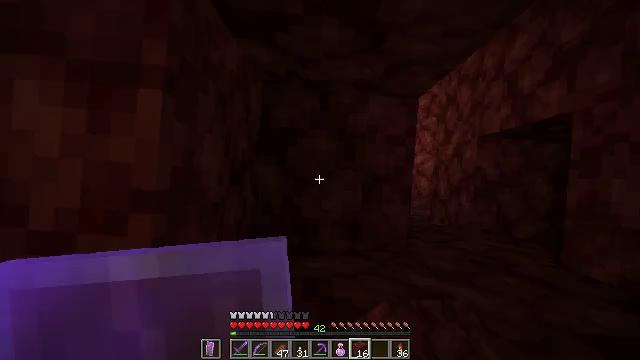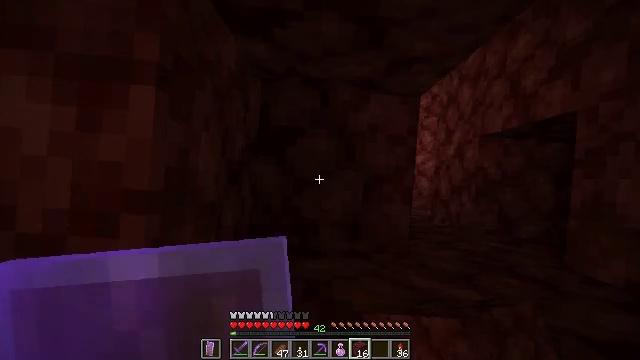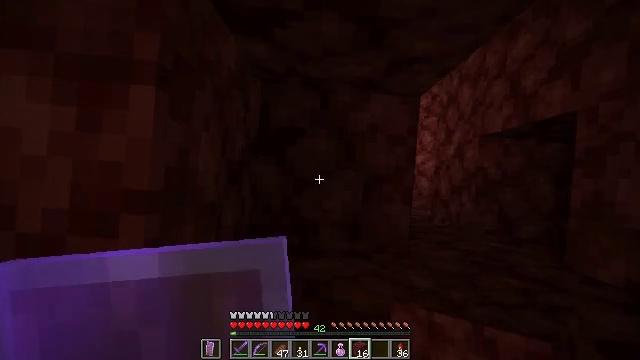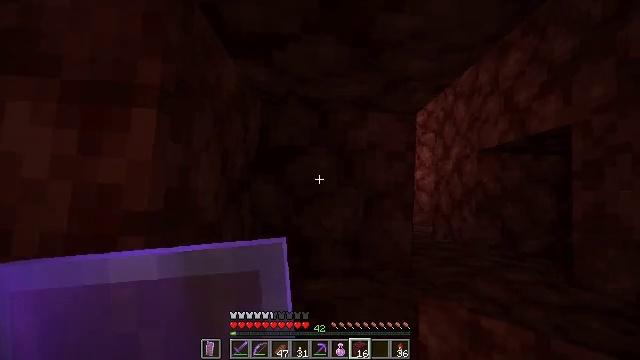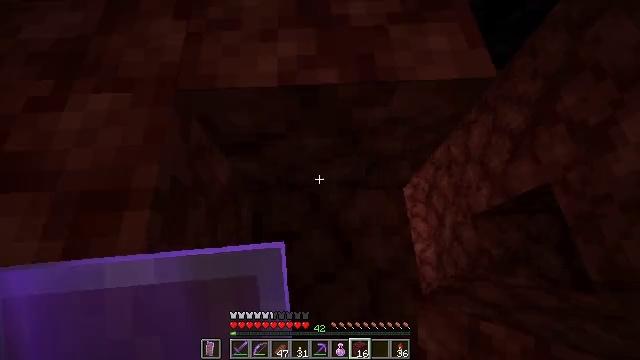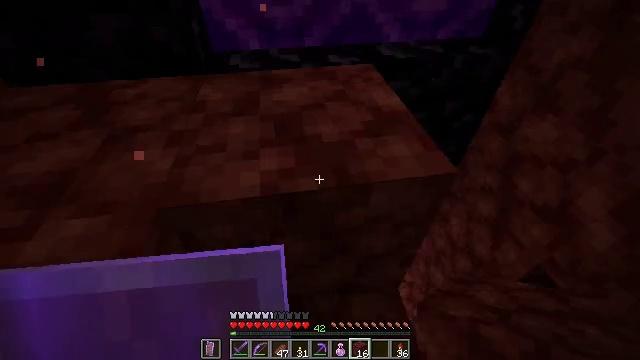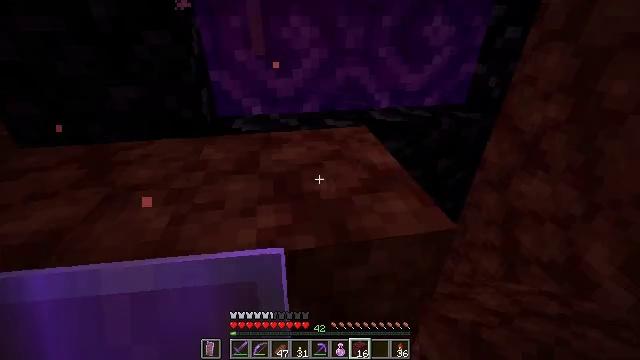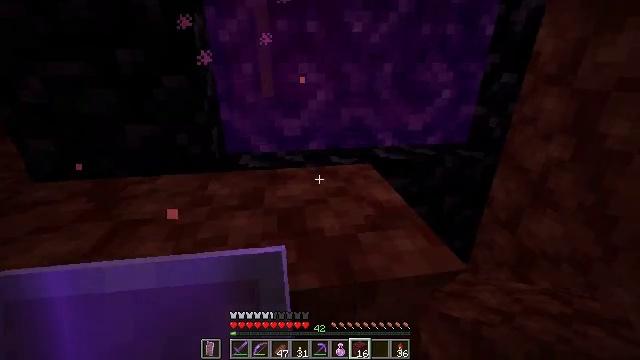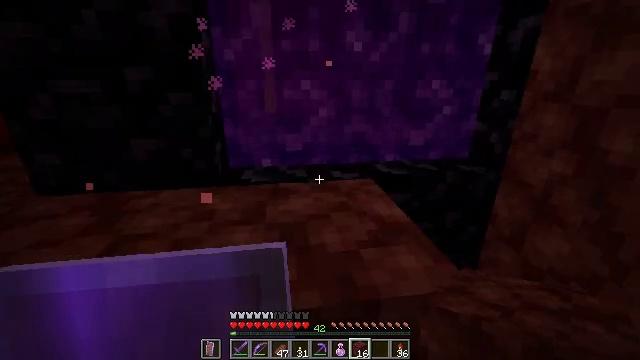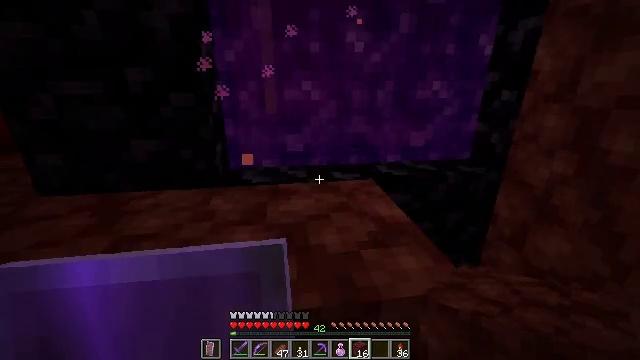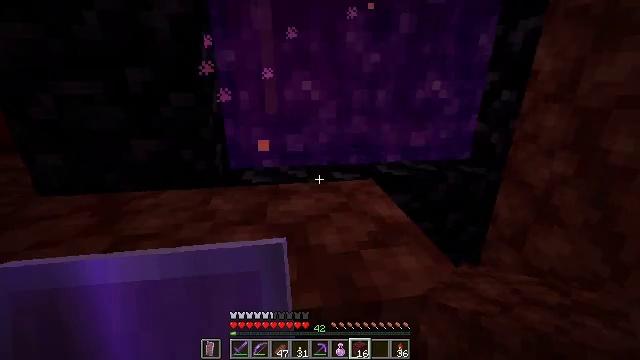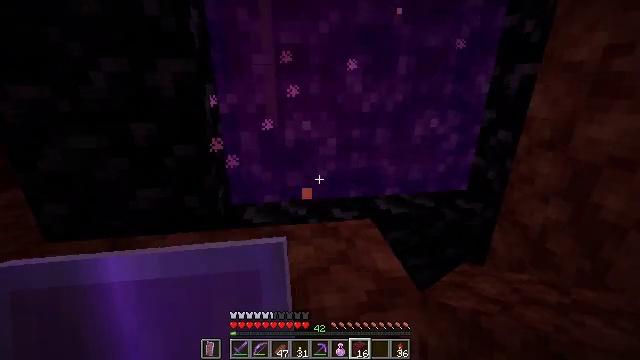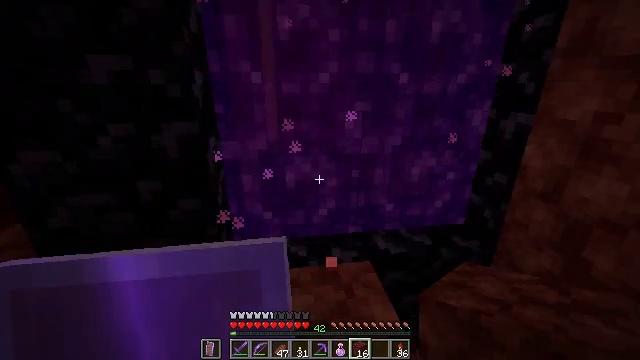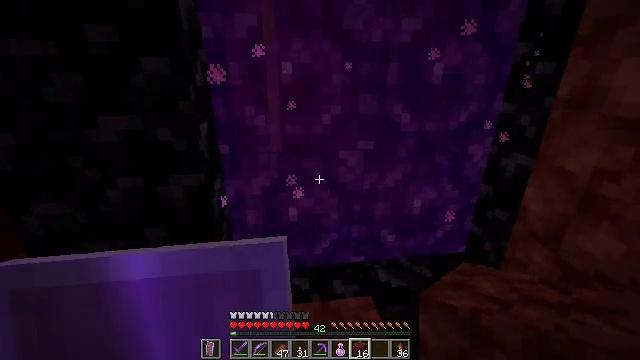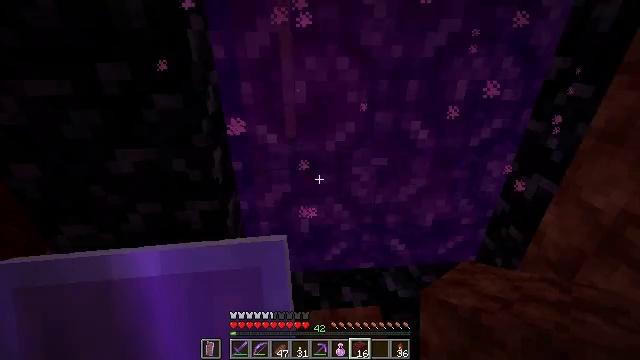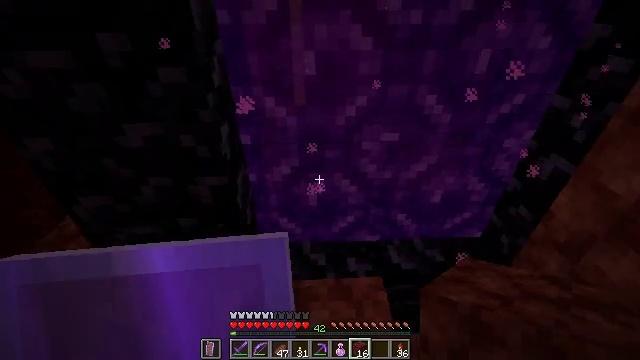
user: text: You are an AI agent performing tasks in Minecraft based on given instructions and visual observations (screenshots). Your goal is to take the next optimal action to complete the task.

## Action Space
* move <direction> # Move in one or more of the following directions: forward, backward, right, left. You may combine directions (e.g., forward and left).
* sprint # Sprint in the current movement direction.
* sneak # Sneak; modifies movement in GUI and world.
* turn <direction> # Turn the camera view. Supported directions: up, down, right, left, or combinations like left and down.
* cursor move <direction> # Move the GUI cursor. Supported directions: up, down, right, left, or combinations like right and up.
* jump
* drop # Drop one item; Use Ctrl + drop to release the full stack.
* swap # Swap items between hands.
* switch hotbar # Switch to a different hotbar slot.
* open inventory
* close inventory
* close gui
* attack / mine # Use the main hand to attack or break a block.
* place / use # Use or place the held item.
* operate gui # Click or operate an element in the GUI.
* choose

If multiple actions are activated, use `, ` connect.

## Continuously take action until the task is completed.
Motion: motion action
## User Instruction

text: mine block cyan shulker box
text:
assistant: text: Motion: jump
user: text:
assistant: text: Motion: jump
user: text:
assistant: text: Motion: turn right and up
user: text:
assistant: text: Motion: turn right and up
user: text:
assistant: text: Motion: turn right and up
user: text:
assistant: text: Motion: turn up
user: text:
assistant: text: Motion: turn left and up
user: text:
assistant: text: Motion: turn up
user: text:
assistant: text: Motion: no_op
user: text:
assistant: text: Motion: no_op
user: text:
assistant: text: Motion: move forward, jump
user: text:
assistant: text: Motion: move forward, jump
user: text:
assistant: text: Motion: move forward, jump
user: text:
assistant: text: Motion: move forward, turn left and down, jump
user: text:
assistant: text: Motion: move forward, turn left and down
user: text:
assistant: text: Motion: move forward, turn left and down
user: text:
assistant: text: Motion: move forward, turn down
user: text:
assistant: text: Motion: move forward
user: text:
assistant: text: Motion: no_op
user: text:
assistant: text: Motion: no_op
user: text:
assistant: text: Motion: no_op
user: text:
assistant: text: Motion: no_op
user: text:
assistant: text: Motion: no_op
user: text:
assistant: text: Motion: move forward
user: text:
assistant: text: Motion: move forward
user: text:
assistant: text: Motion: move forward, turn down
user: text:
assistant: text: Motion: turn down
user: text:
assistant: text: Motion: turn down
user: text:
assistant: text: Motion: no_op
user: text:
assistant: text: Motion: no_op